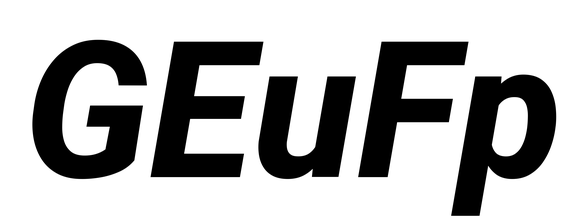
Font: Roboto-Italic_ExtraBold_Italic